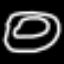
Label: donut